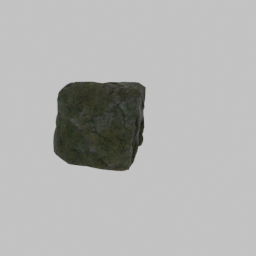
Label: nature